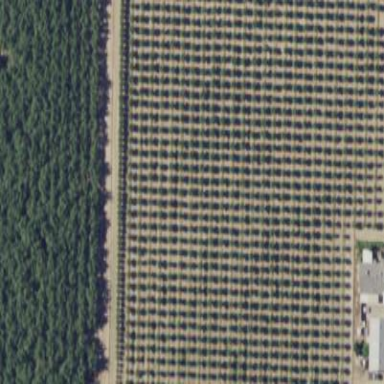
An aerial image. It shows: Vineyard with grape crops.